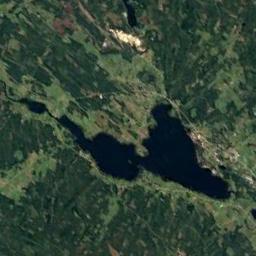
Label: lake